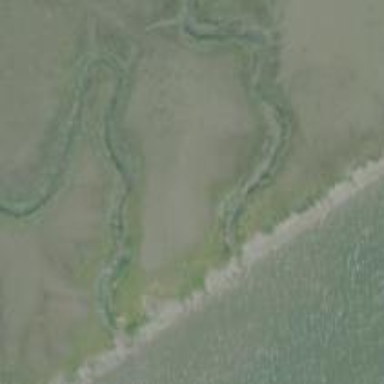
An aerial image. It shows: The image shows tidal environment.